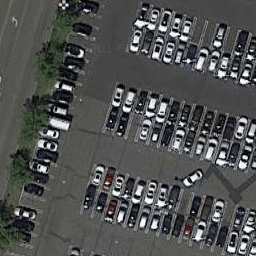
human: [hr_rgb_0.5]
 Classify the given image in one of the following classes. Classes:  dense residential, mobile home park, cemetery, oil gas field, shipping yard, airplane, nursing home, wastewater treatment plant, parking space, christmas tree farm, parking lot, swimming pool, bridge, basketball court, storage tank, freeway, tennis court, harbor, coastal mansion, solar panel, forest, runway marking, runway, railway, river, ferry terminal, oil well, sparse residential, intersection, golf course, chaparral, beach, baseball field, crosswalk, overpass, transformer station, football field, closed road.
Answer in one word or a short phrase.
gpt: parking lot